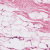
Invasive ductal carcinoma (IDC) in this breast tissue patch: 0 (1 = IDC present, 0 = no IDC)